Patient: sex M, age 30
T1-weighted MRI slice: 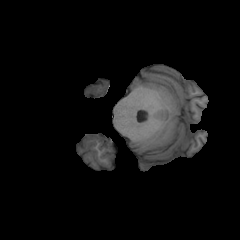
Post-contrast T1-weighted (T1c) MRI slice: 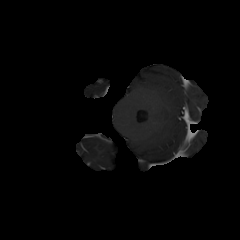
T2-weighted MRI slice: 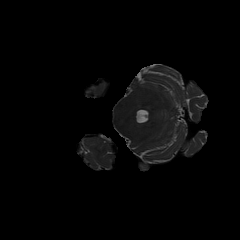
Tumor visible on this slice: no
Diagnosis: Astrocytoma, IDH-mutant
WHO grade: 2